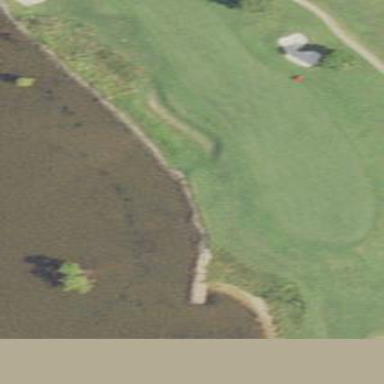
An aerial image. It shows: Rough area on grassy golf course.